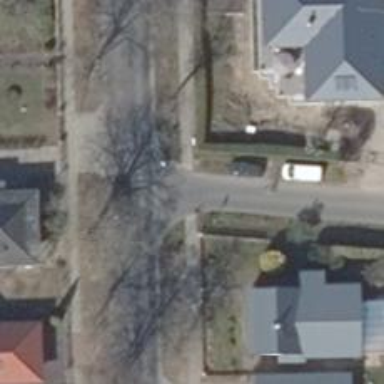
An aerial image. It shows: Unmarked road crossing.